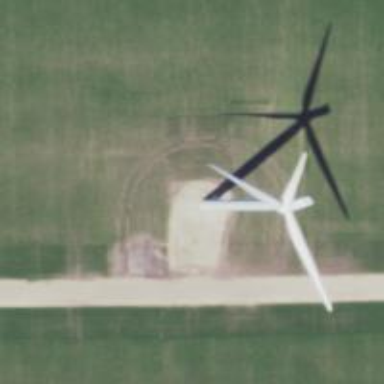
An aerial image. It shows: Wind generator powered by horizontal axis wind turbine.